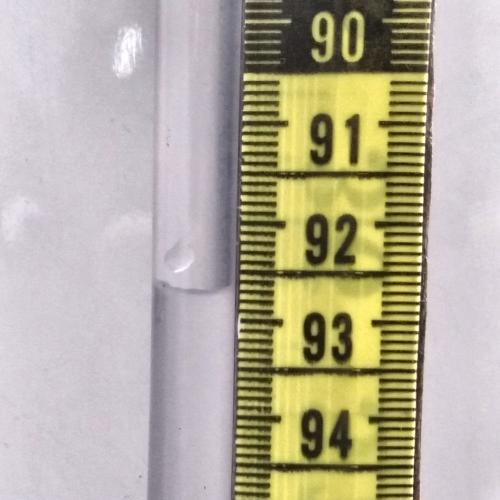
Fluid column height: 92.7 cm